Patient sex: F
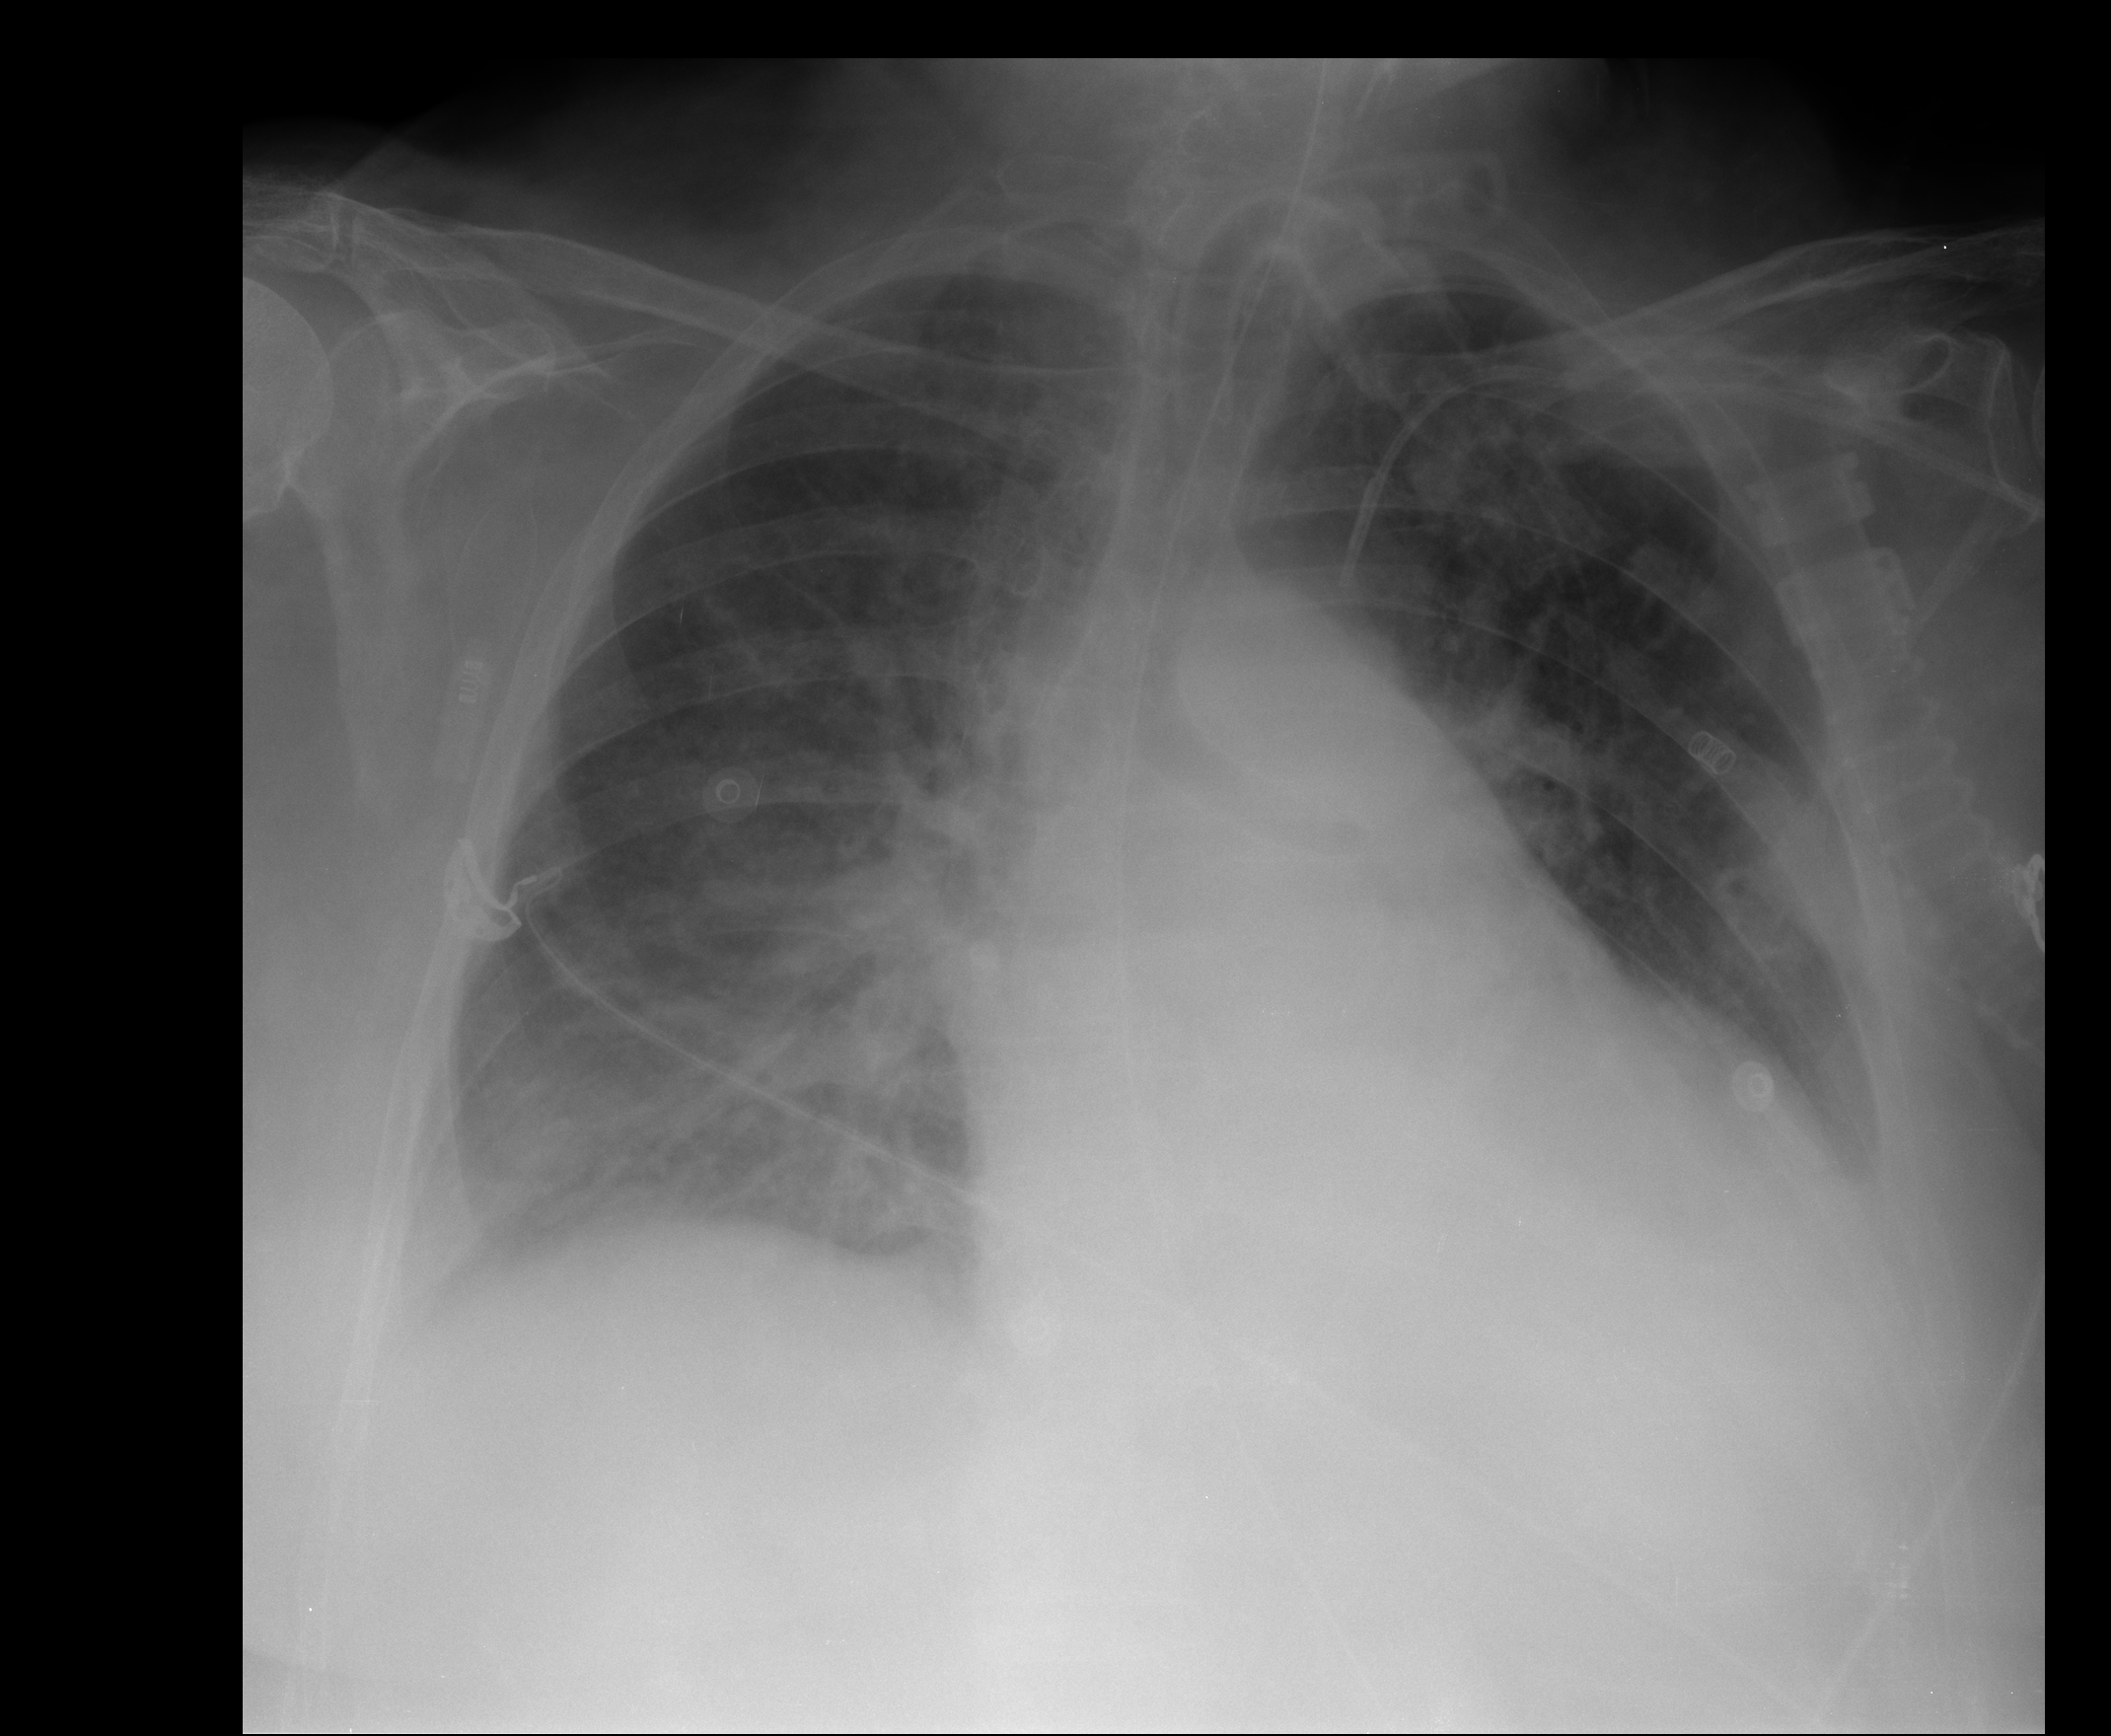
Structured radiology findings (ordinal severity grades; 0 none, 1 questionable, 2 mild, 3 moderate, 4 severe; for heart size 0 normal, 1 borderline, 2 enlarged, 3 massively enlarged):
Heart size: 2
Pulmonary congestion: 2
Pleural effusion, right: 1
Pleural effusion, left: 2
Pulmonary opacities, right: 2
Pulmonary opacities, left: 0
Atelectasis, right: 2
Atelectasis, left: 1